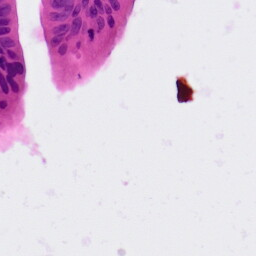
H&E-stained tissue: Colon